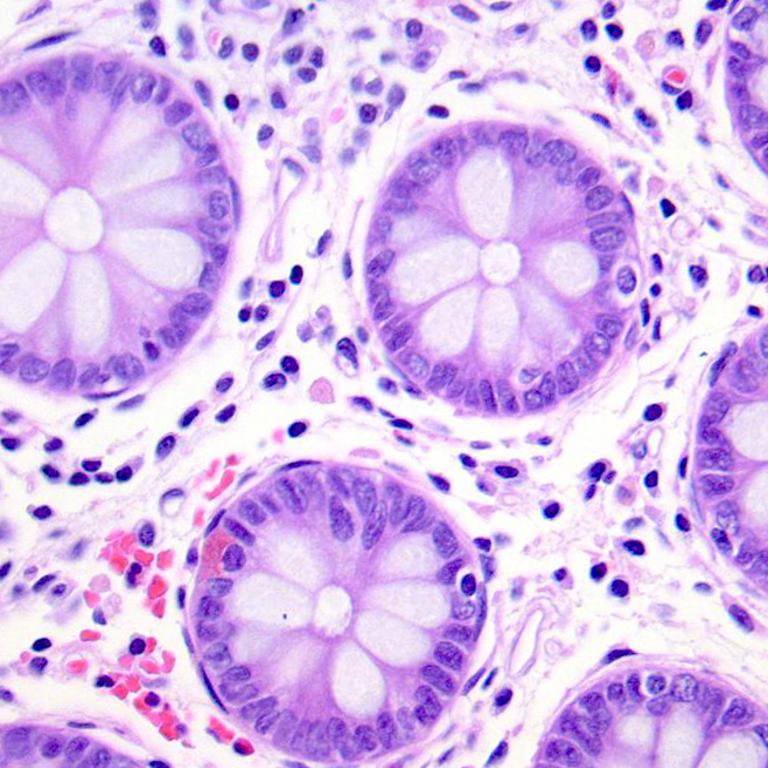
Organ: colon
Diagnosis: benign